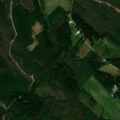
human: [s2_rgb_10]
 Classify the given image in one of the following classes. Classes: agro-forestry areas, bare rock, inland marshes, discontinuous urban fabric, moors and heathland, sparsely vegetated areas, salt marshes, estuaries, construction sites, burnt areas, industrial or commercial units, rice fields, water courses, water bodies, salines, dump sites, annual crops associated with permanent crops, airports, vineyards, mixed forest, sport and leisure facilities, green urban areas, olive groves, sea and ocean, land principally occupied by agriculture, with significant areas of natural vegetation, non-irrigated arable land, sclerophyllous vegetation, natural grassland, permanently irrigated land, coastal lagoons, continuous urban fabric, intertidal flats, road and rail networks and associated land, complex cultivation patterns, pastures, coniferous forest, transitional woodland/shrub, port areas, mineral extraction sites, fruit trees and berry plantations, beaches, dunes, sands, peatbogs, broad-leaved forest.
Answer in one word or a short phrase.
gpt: coniferous forest, mixed forest